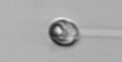
Label: flagellate